Question: I am creating some CALayers and transforming them using CATransform3D using
'''
imageLayer.frame = CGRectMake(-22.0f, 188.0f, 180.0f, 50.0f);
imageLayer.transform = CATransform3DMakeRotation(120.0f * M_PI / 180.0f,
0.0f, 15.0f, 0.0f);
imageLayer.contents = (id)[[UIImage imageNamed:@"photo.png"] CGImage];
[caLayer addSublayer:imageLayer];
'''
here is an sample image with the output...

I have kept the untransformed image as image view so that i can handle swipes. I have an array of 10 images. So, when a user swipes on the main images the corresponding images should load up in the layers and image view. I can load the image view but had some problems loading the CALayers dynamically.
I have tried
'''
NSArray *array=[caLayer sublayers];
caLayer = [array objectAtIndex:entryImageIndex];
//caLayer.contents=(id)[[UIImage imageNamed:@"flashImage1.jpg"] CGImage];
caLayer.contents=(id)[[UIImage imageWithCGImage:[imageArray objectAtIndex:entryImageIndex-1]]];
'''
But this gave me errors. Can anyone plz tell me how to populate the CALayers dynamically with images...Any sample code will be of great help...
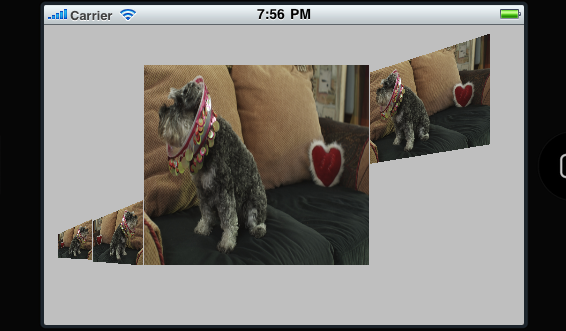
Answer: instead of
'''
caLayer.contents=(id)[[UIImage imageWithCGImage:
[imageArray objectAtIndex:entryImageIndex-1]
]
];
'''
try
'''
caLayer.contents=(id)[UIImage imageWithCGImage:
[imageArray objectAtIndex:entryImageIndex-1]
].CGImage;
'''
or
'''
caLayer.contents=(id)[imageArray objectAtIndex:entryImageIndex-1];
'''